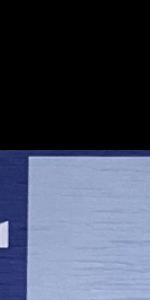
Label: Empty